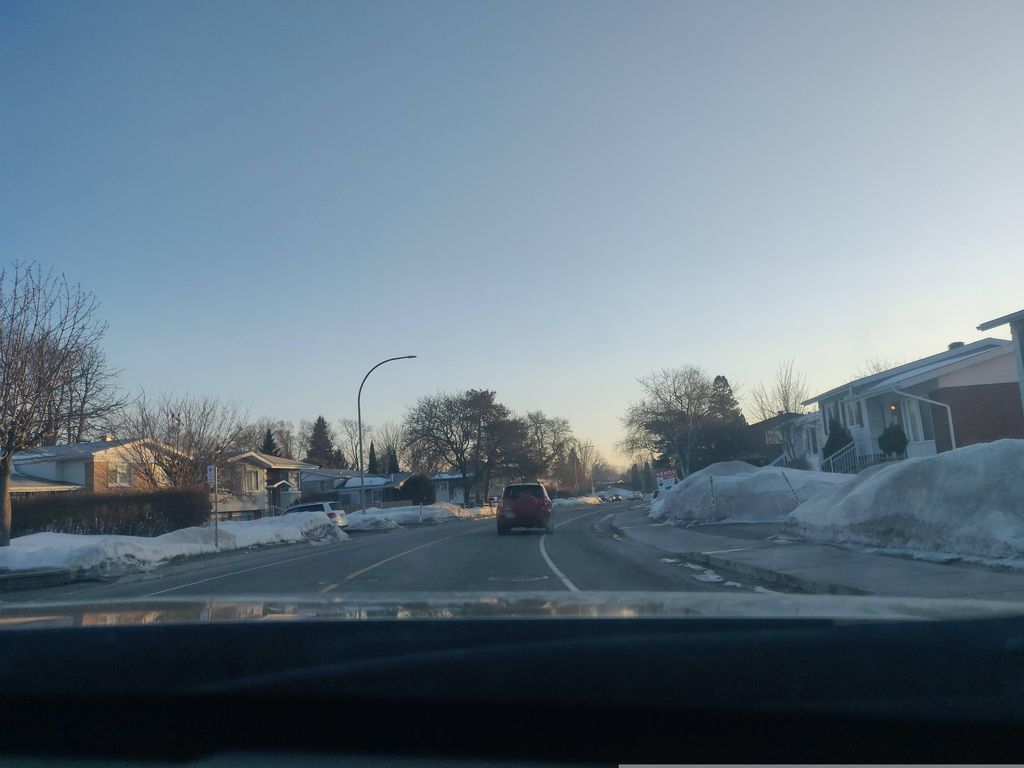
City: montreal